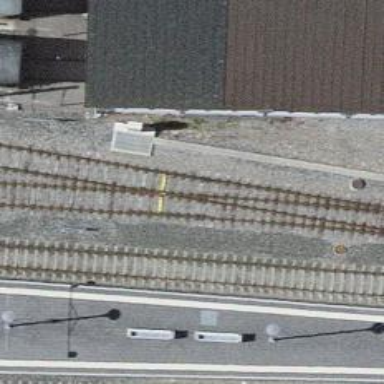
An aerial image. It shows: Railway yard with single rail track. The electrified track has contact line for power supply.